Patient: sex M, age 65
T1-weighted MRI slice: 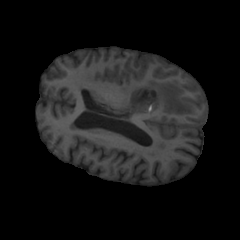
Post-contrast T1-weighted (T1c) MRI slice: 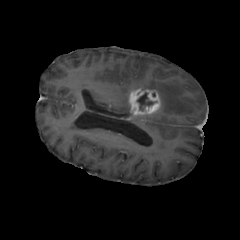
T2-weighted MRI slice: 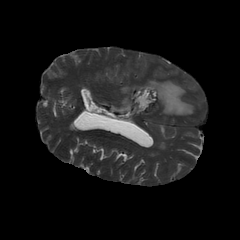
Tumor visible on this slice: yes
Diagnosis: Glioblastoma, IDH-wildtype
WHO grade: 4